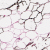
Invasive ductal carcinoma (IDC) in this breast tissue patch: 0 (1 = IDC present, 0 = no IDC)